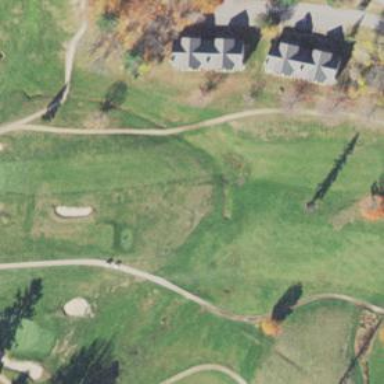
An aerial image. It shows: View of golf hole.